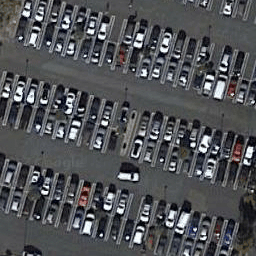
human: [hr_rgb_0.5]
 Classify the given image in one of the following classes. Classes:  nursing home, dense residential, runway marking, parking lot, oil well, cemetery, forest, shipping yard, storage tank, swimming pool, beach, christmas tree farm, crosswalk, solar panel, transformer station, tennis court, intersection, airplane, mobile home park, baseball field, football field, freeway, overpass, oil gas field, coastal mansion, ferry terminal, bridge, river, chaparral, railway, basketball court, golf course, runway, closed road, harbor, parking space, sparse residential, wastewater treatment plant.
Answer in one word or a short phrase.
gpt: parking lot